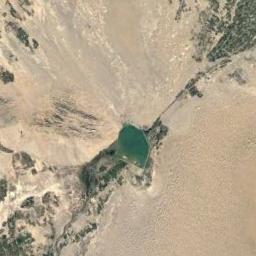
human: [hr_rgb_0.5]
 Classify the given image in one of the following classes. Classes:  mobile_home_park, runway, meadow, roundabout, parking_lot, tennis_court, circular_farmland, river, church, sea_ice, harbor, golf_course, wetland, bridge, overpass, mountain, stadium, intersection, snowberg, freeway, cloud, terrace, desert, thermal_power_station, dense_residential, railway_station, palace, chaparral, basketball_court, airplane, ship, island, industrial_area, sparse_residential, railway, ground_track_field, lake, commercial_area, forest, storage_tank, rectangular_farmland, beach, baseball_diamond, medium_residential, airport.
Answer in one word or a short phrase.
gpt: desert